Field crop: maize
Growth stage: 2
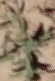
Species: atriplex